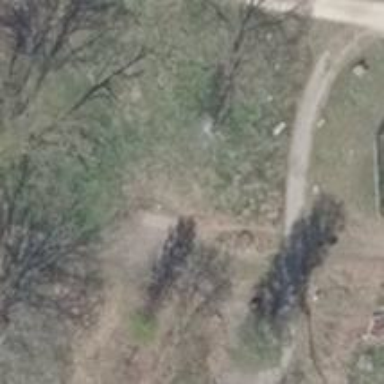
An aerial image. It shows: Disc golf tee area.